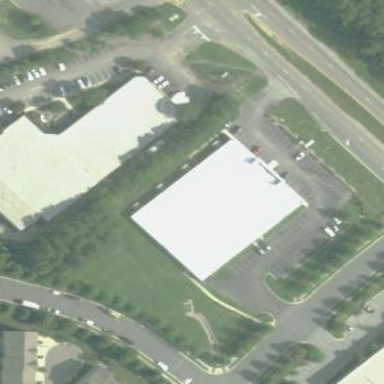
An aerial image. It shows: Commercial building.